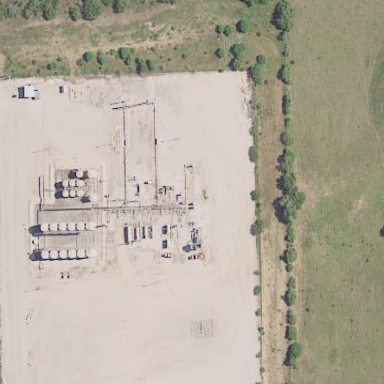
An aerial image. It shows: Field gathering substation.